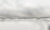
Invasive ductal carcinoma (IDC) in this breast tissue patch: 0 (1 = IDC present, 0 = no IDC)